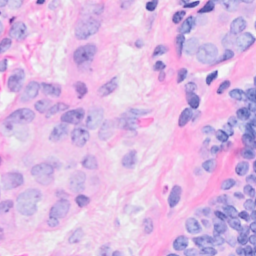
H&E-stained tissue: Breast